Current action and preconditions to check: trajectory_clear

Your task: For each precondition in the list above, predict whether it will hold at this action.

Consider the current scene as observed from the mobile robot's camera, and analyze the predicted future states of all dynamic agents (e.g., people, animals, vehicles, or any moving entities) within the NEXT SECOND.

IMPORTANT: Only answer "very likely" if you are absolutely certain—based on strong, clear evidence—that a dynamic agent will violate the precondition in the predicted future state. Do NOT answer "very likely" for unlikely, ambiguous, or low-probability risks.

Ask yourself for each precondition: Is there a high probability, with clear and convincing evidence, that the predicted future states of any dynamic agent will interfere with the predicted future state of the currently executing action within the NEXT SECOND, causing that precondition to fail?

Assess the risk level based on these predictions. Use "likely" or "very likely" if motions create a clear risk of interference.

Use "neutral" or "improbable" if agents are nearby but their predicted paths are clearly diverging or non-conflicting.

Failure Risk Categories: "very improbable", "improbable", "neutral", "likely", "very likely"

Answer Format: Output ONLY the probability_of_failure value from these categories: "very improbable", "improbable", "neutral", "likely", "very likely"

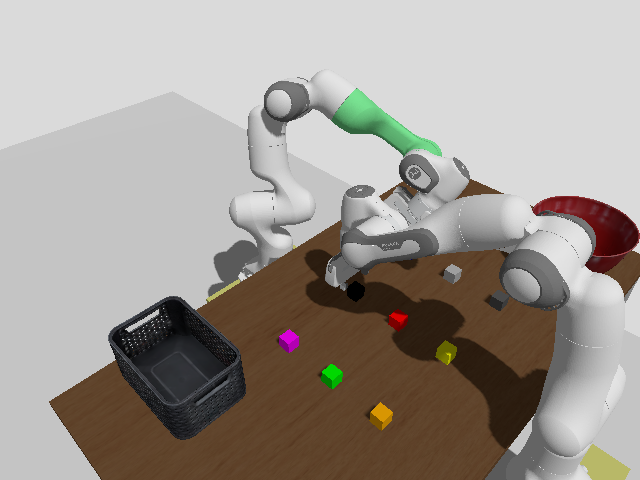

Answer: neutral